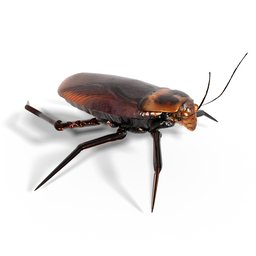
Label: animals